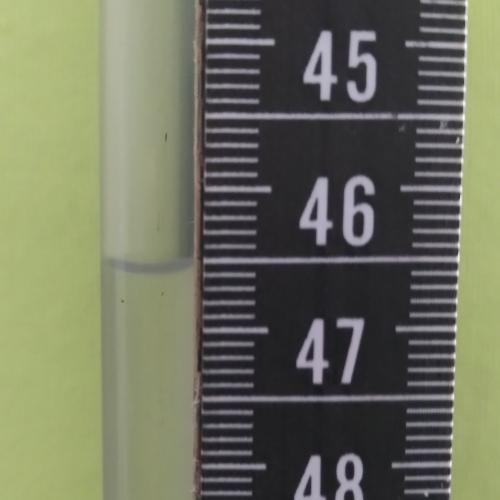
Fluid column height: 46.5 cm